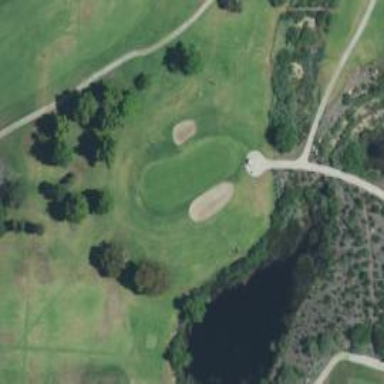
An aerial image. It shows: Water hazard on golf course.